Field crop: maize
Growth stage: 2
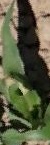
Species: maize